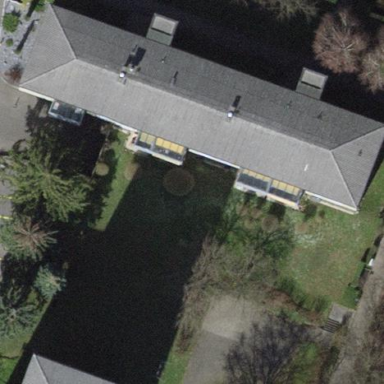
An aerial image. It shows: Building with tile roof.